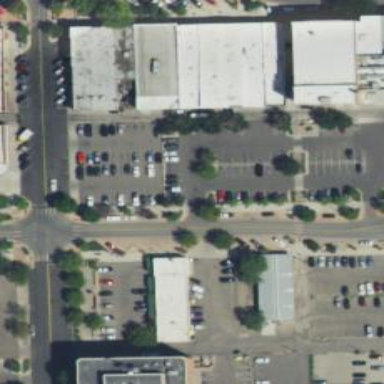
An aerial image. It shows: Parking space.